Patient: sex M, age 60
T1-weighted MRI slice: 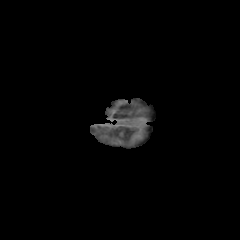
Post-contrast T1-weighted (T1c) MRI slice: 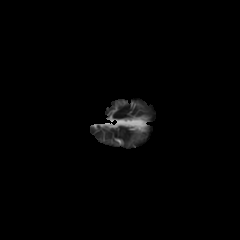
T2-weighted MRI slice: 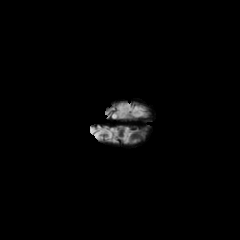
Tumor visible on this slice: no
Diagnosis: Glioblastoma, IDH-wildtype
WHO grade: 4